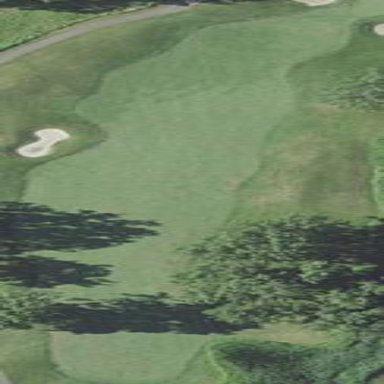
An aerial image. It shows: Grassy area designated as golf fairway.